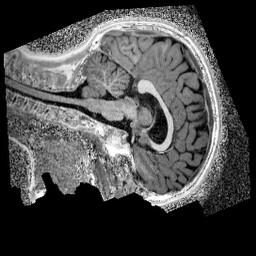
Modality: UNIT1_denoised
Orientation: sagittal
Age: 11
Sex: male
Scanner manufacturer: siemens
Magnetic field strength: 3 T
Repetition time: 4 s
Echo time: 0.00299 s